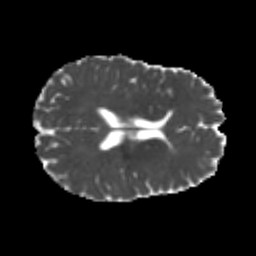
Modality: MD
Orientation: axial
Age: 22
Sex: male
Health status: healthy
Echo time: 0.074 s